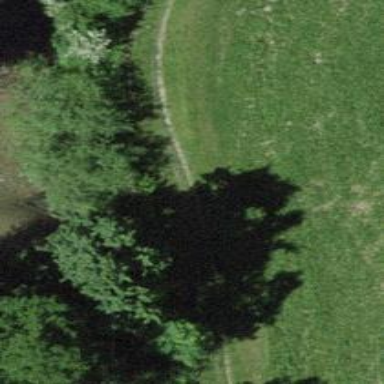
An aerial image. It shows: Grass path.